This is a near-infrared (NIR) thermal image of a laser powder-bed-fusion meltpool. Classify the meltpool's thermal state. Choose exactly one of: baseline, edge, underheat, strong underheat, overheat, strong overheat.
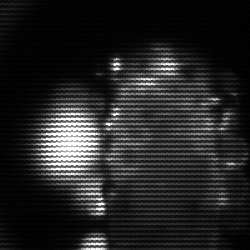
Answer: strong underheat